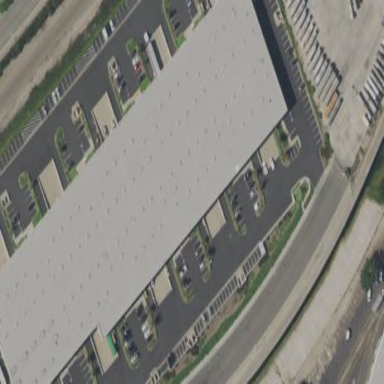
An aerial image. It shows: Warehouse.